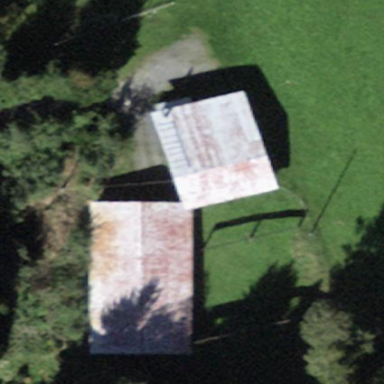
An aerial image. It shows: Hut.